The image is a continuous-wavelet scalogram (time versus scale) of a rotating-machine vibration signal. What is the most likely rotor condition (normal, misalignment, unbalance, looseness)?
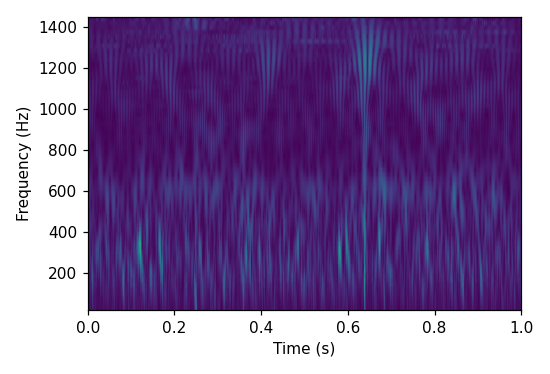
Answer: normal